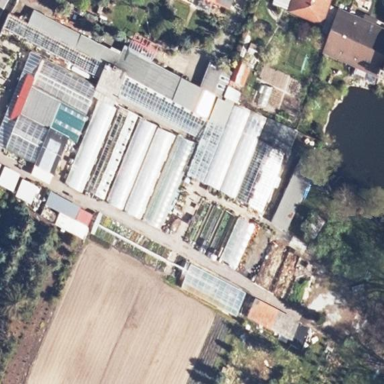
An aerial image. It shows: Greenhouse used for horticulture.